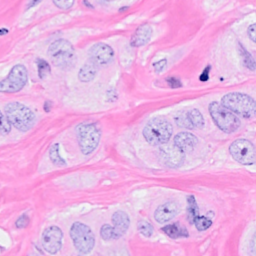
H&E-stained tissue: Breast